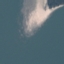
Label: SeaLake